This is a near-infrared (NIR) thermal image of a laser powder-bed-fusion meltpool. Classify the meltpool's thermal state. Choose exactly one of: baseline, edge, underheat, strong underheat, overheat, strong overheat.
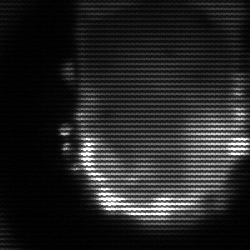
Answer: baseline